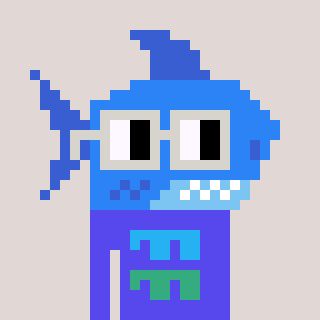
a pixel art character with square light gray glasses, a shark-shaped head and a computerblue-colored body on a warm background